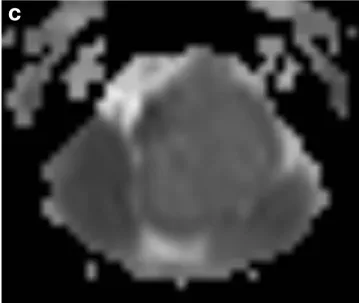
Brain MRI. ADC map.
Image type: radiology (mri)